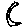
Label: moon